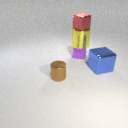
large blue metal cube in front of small purple rubber cube